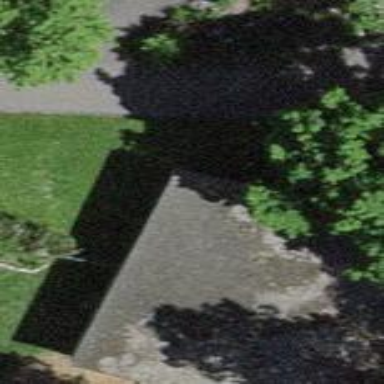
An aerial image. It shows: Kindergarten building.